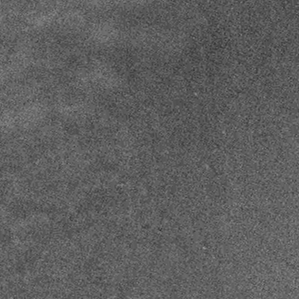
Label: frost